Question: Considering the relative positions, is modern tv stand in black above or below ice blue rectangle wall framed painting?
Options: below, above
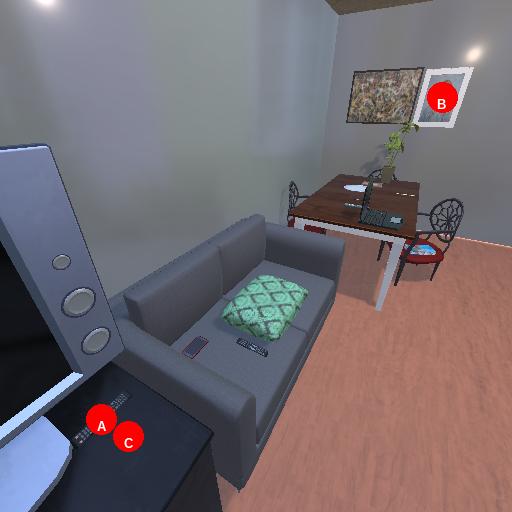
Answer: below